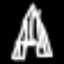
Label: The Eiffel Tower